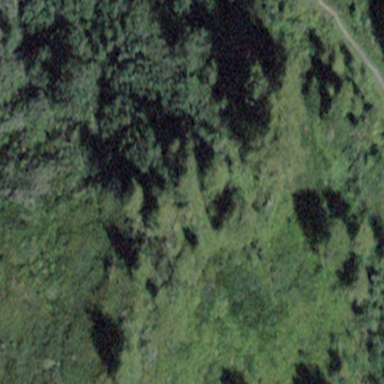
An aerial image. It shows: Forest area.